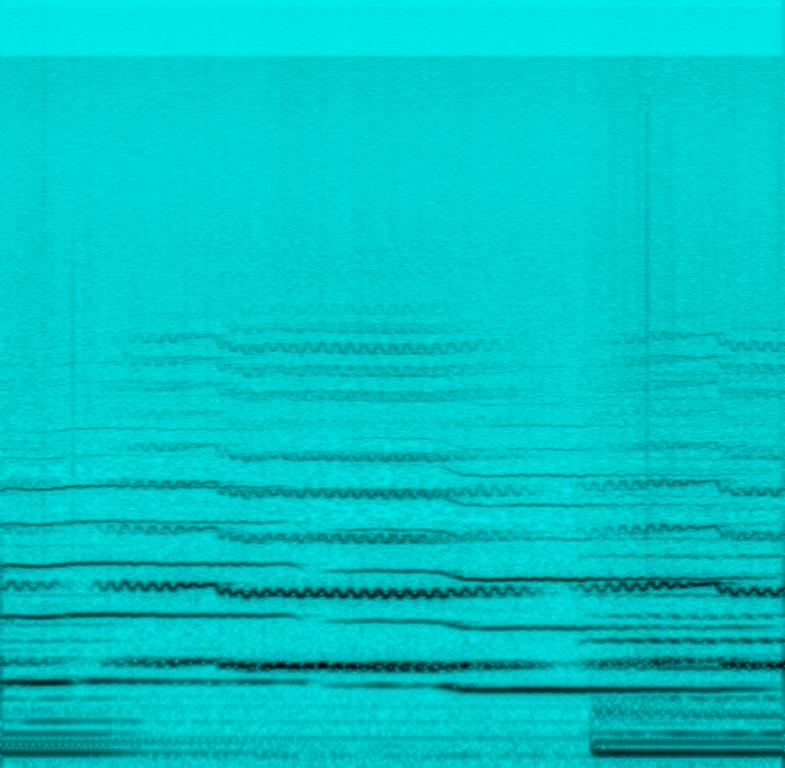
Two viola/cello like instruments being played with a bow and a lot of tremolo. It sounds like they are complaining and crying, full of pain. They both are playing a melody as they are talking to each other. A low basslike drumhit/kick with a long release is hitting one single note. You can hear some white noise in this recording. This song may be playing in a sad and disturbing scene of a retro movie.